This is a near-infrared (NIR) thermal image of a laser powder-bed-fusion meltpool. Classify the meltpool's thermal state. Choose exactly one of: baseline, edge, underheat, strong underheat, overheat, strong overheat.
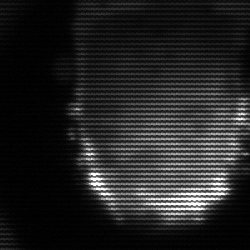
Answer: baseline